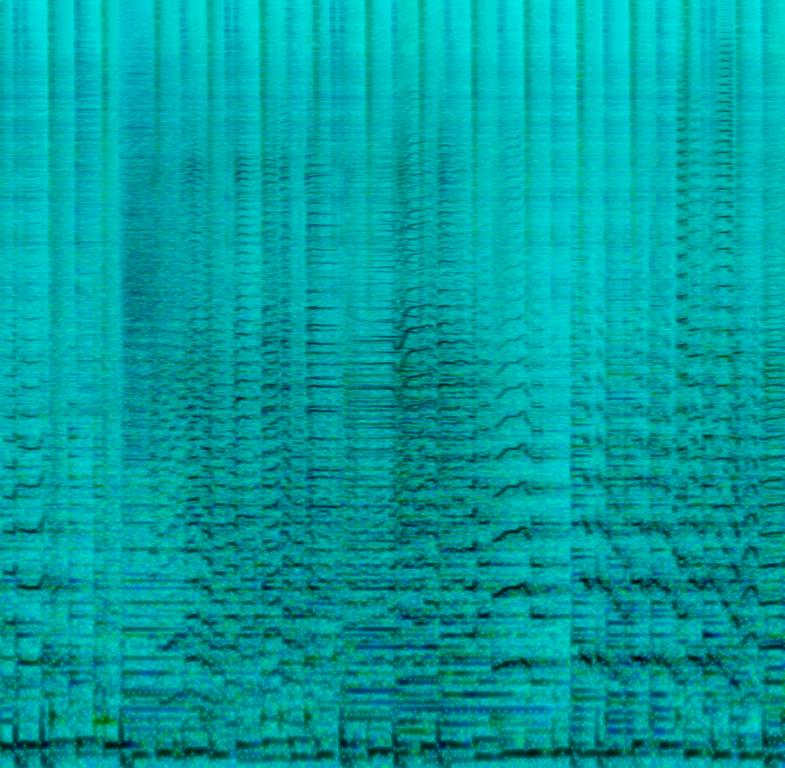
The Jazz song features reverberant saxophones and trumpet melodies playing over groovy double bass, groovy piano melody, shimmering cymbals and soft kick hits. It sounds uptempo, groovy and passionate, like something you would hear in traditional jazz bars.